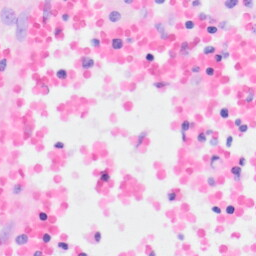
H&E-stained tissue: Kidney